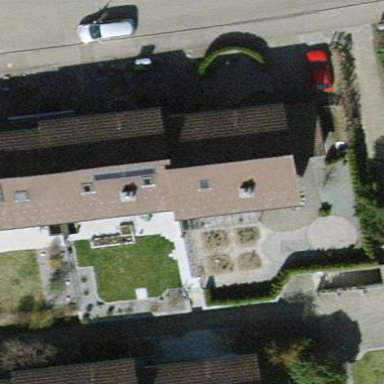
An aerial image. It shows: Terrace building with gabled roof.